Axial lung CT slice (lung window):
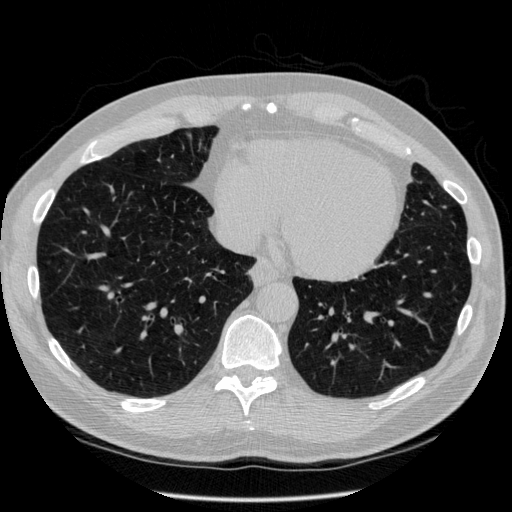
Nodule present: no